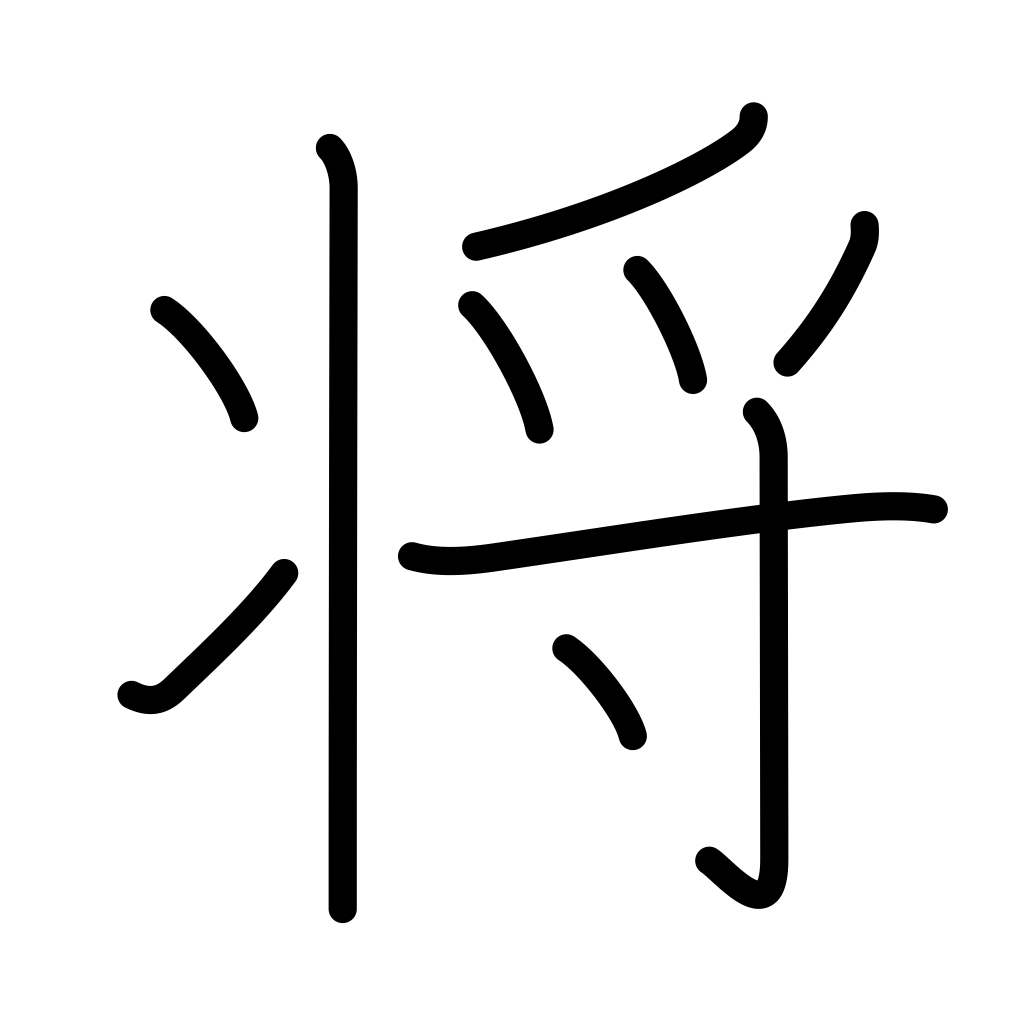
Meaning: leader, commander, general, admiral, or, and again, soon, from now on, just about